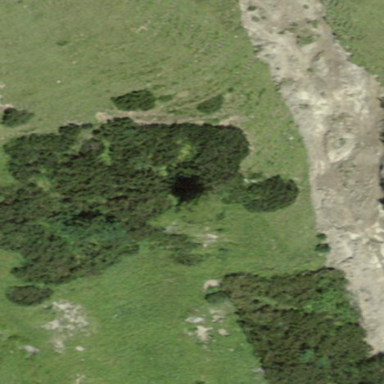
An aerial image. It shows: Area covered in scrub vegetation.